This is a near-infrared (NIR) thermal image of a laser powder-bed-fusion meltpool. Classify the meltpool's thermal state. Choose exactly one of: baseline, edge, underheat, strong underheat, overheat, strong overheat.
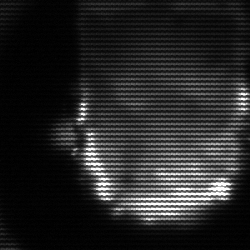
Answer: baseline